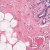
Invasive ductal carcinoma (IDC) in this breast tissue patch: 0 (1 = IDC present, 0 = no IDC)